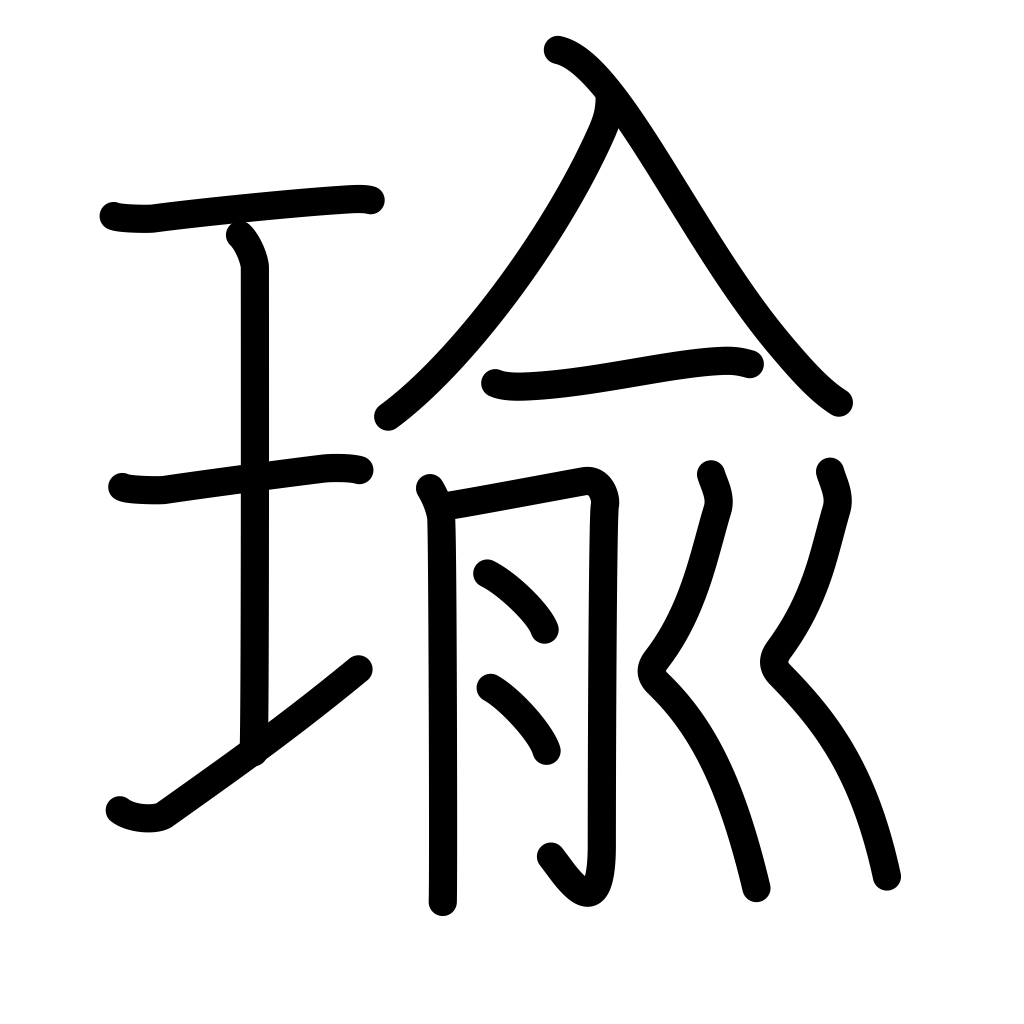
Meaning: jewel